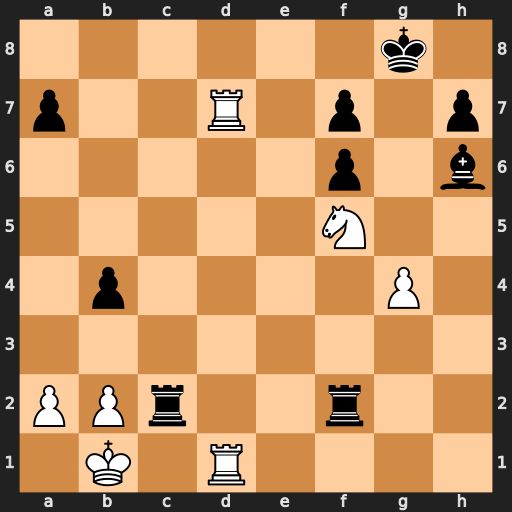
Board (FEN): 6k1/p2R1p1p/5p1b/5N2/1p4P1/8/PPr2r2/1K1R4
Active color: w
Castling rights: -
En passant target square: -
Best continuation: Rd8+ Bf8 Rxf8+ Kxf8 Rd8#